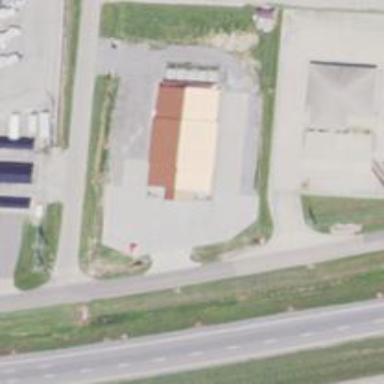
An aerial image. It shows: Veterinary facility.